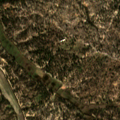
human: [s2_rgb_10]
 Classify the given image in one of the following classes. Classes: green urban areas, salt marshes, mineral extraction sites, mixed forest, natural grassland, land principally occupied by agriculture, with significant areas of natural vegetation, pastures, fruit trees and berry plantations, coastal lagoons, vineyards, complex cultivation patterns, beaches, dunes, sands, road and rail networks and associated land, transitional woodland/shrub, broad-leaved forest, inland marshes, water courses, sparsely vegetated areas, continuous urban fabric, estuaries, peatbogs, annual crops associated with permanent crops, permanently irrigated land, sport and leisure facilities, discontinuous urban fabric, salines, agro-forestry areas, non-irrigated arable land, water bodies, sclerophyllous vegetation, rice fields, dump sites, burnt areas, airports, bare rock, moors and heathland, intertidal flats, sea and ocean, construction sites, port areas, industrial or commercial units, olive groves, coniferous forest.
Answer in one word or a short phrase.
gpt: rice fields, broad-leaved forest, mixed forest